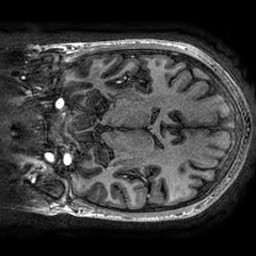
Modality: T1w
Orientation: coronal
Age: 22
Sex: male
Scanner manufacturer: ge
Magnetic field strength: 3 T
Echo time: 0.002736 s